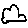
Label: cloud